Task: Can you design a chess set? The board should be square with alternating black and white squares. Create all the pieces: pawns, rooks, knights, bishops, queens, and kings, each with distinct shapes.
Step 1405:
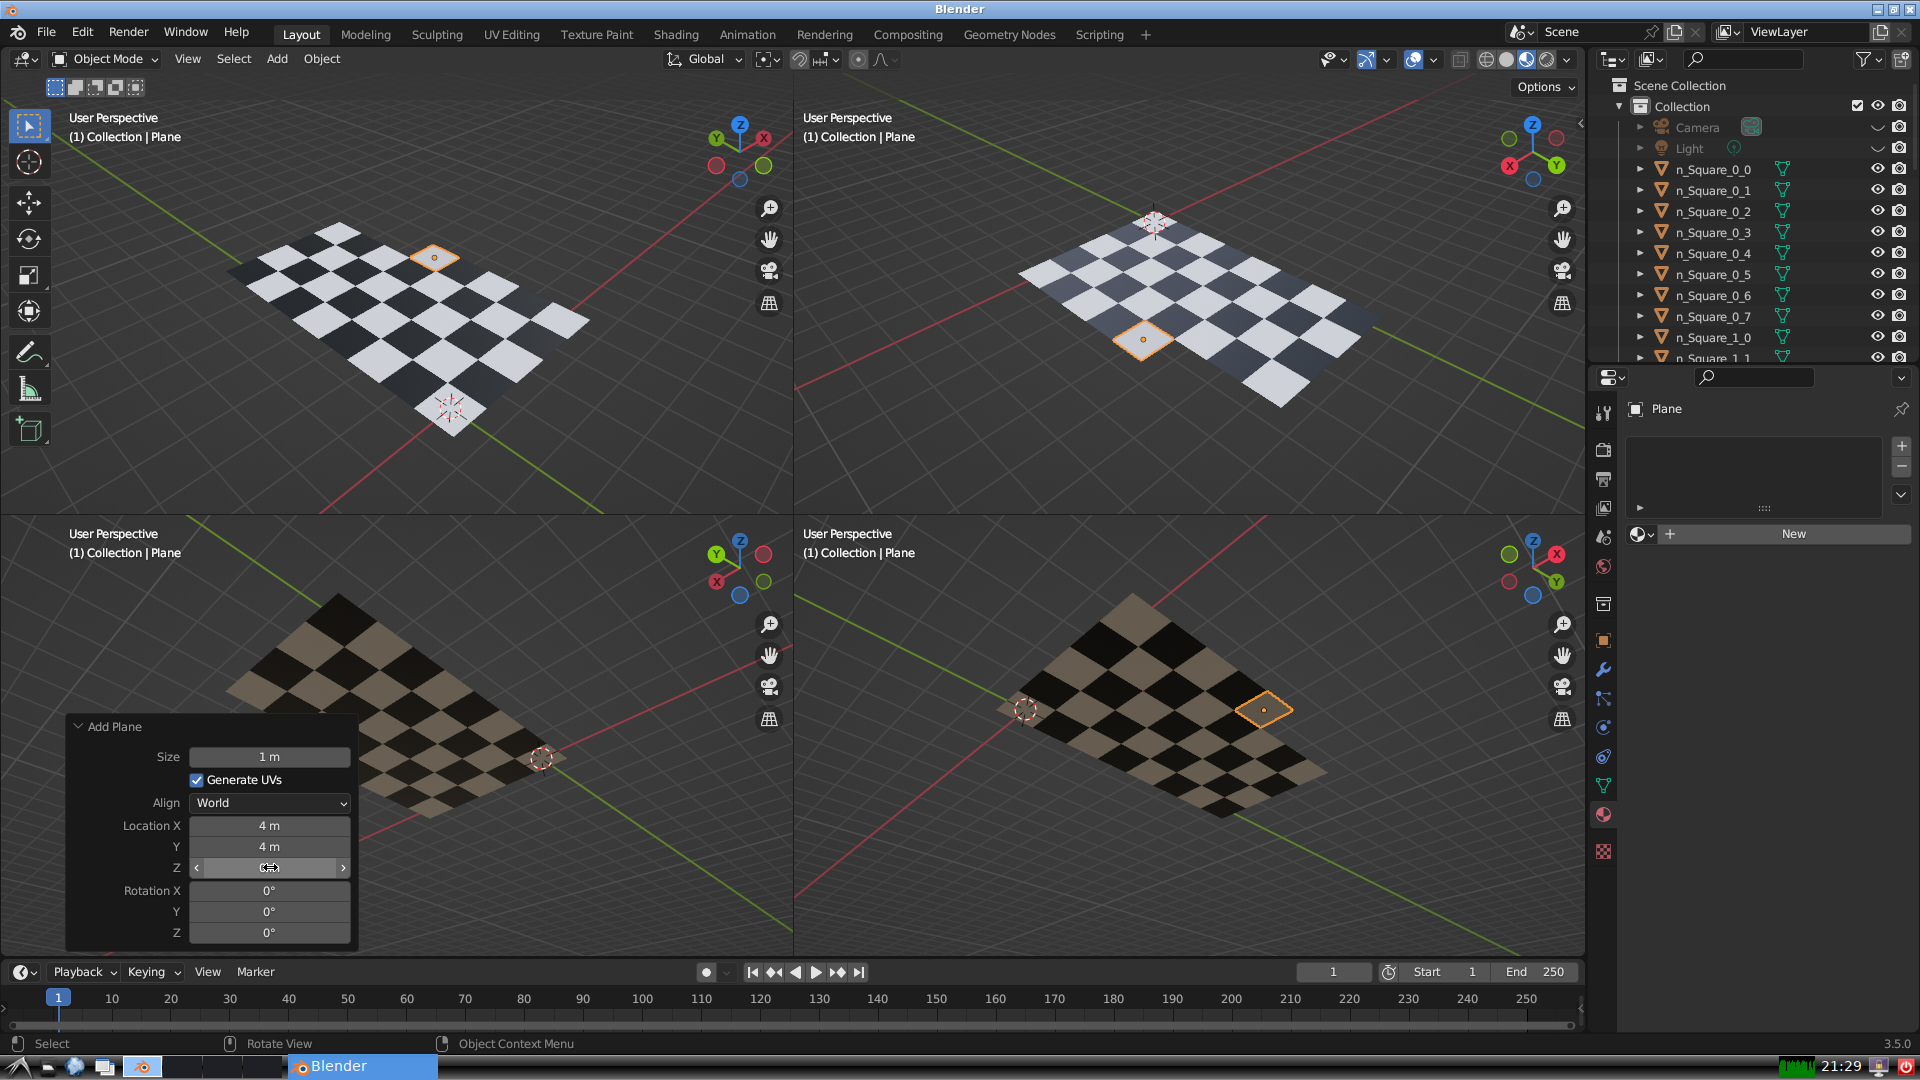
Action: click: no